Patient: sex M, age 53
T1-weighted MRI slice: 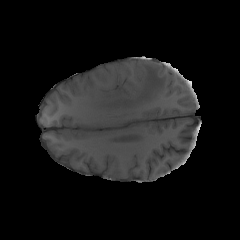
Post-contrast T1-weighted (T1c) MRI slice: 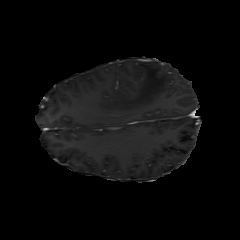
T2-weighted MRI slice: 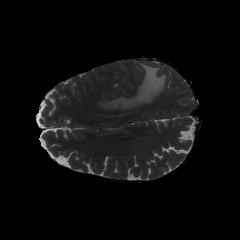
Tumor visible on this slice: yes
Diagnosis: Glioblastoma, IDH-wildtype
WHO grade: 4